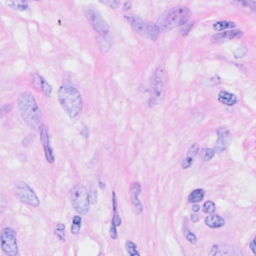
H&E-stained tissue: Breast